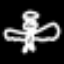
Label: angel